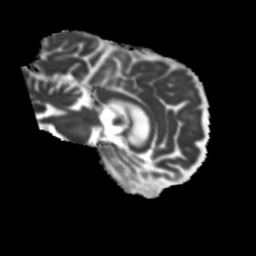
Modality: MD
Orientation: sagittal
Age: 75
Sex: female
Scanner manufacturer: siemens
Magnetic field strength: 3 T
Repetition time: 5.25 s
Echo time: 0.08 s